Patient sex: M
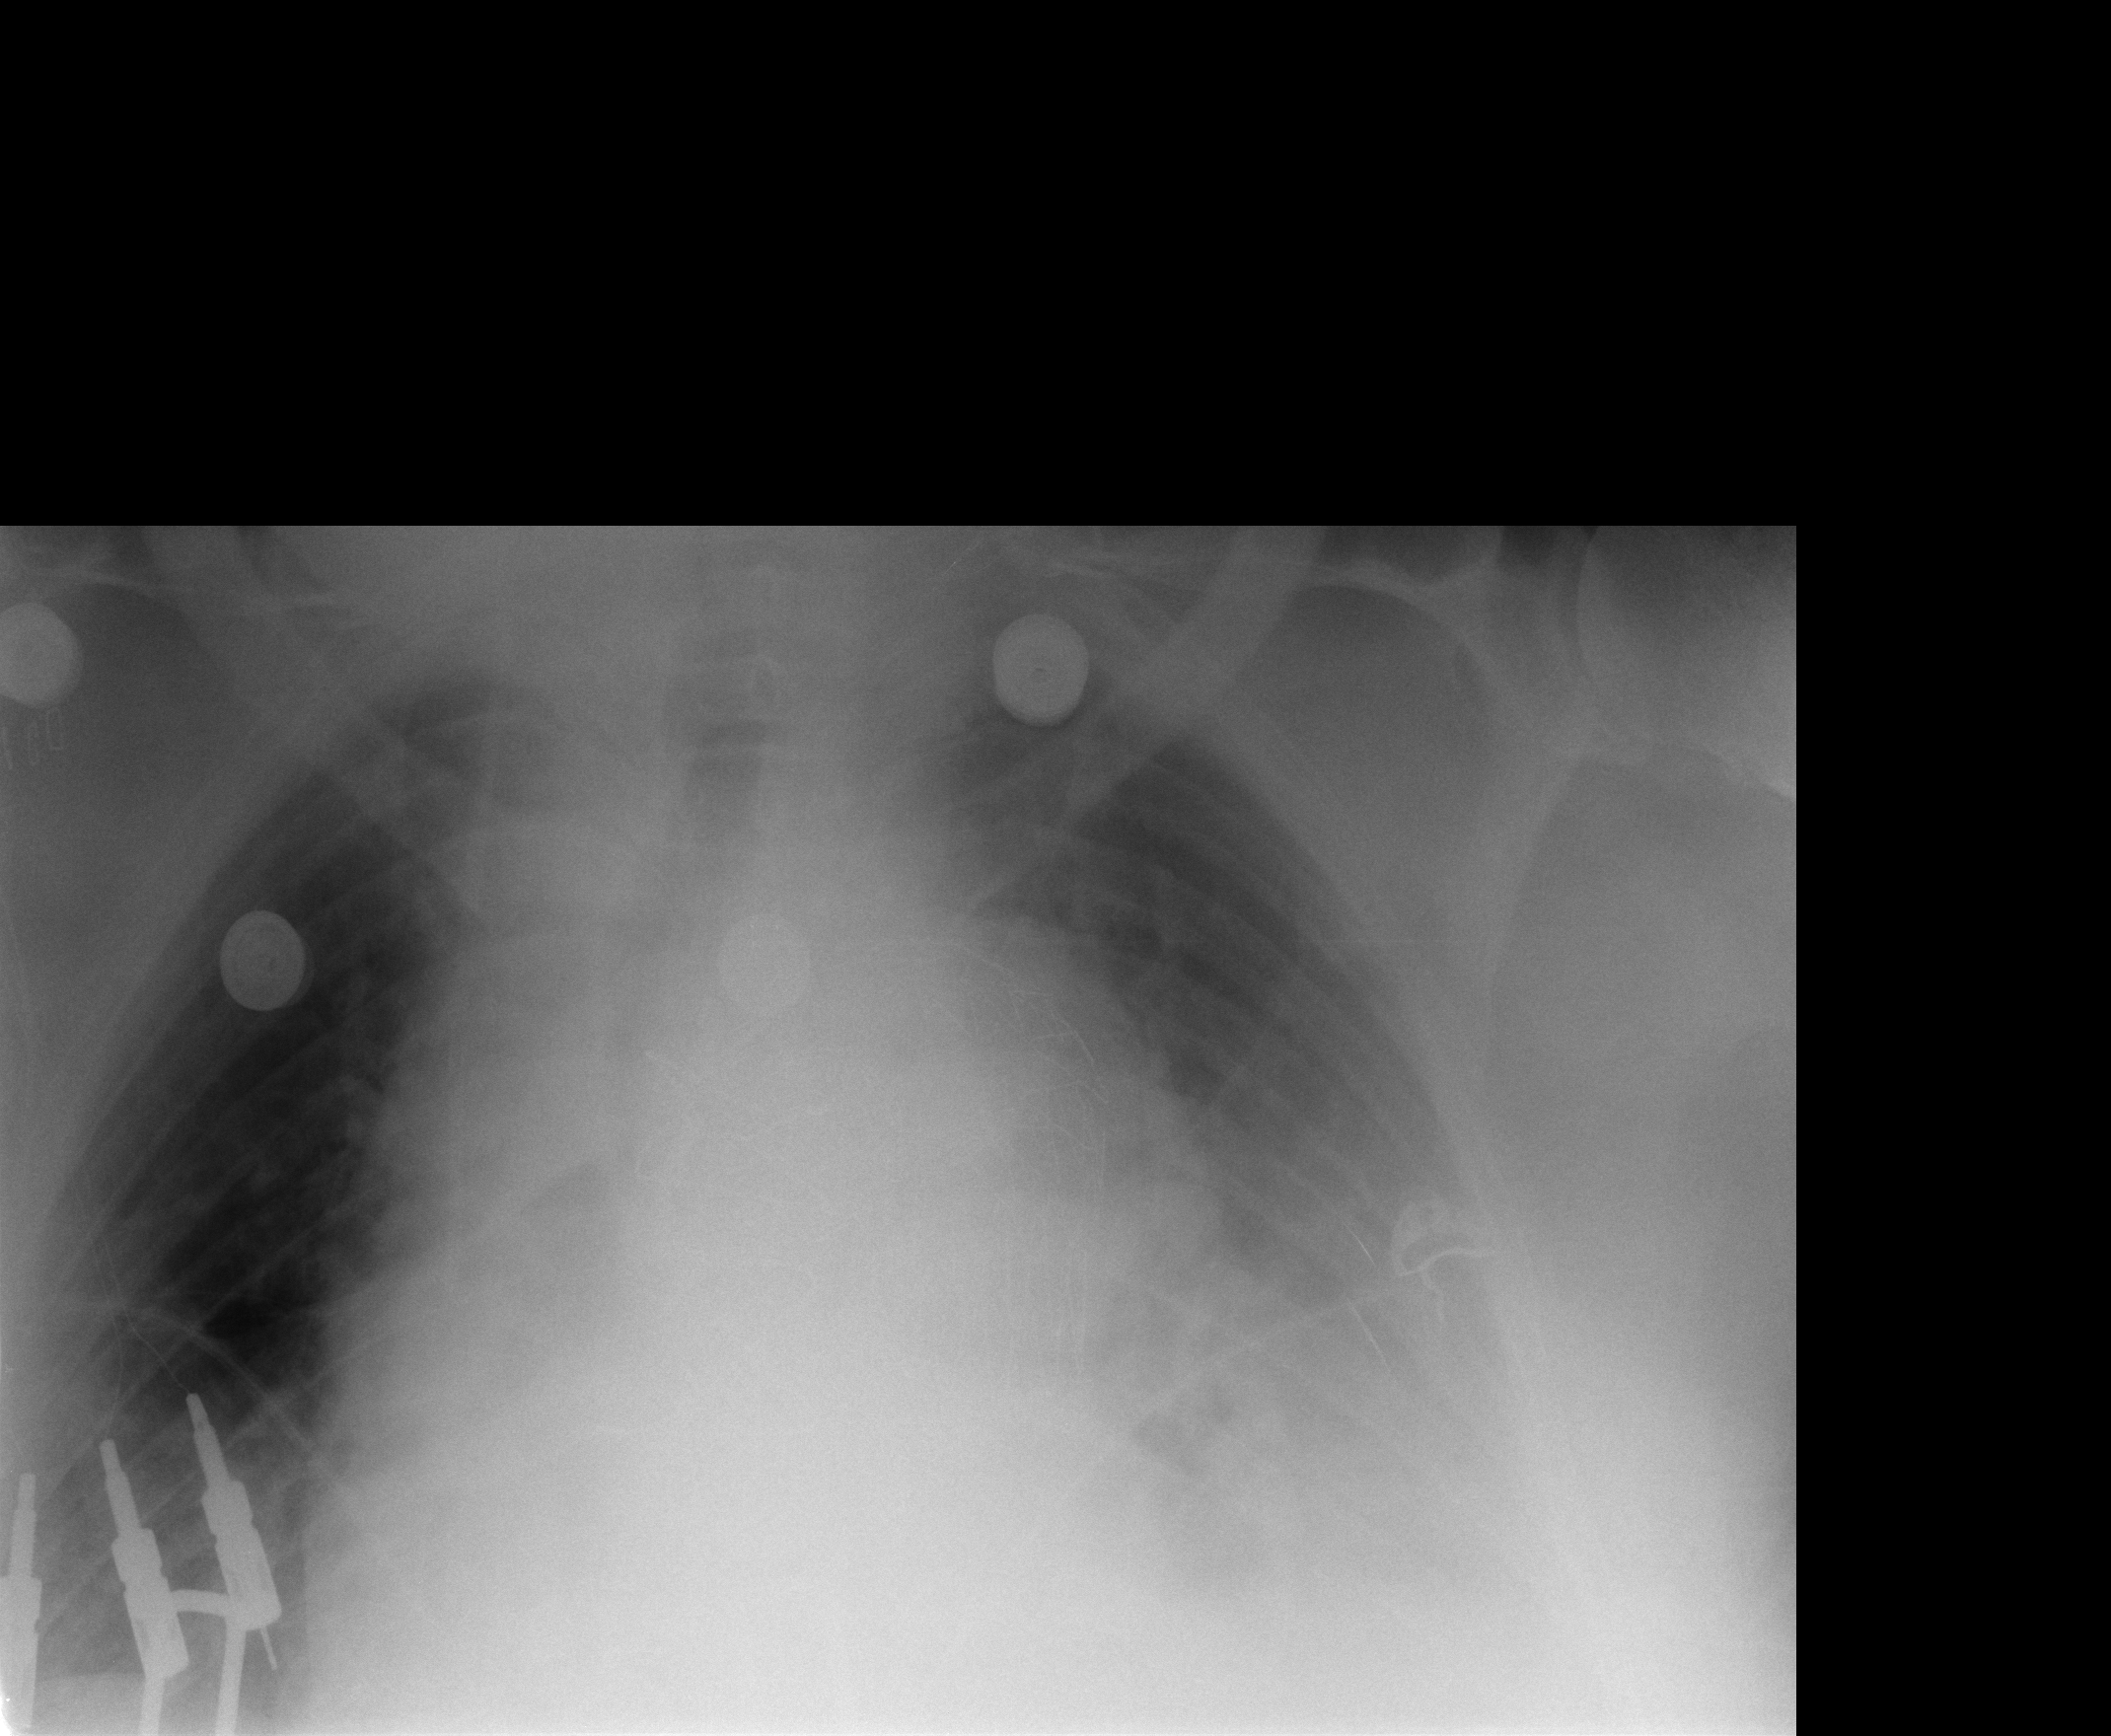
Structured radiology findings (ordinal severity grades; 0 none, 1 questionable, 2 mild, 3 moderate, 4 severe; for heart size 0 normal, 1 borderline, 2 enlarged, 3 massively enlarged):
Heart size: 2
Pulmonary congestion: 2
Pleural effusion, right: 1
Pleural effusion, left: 3
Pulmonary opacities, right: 0
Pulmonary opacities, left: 1
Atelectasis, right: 2
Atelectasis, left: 3